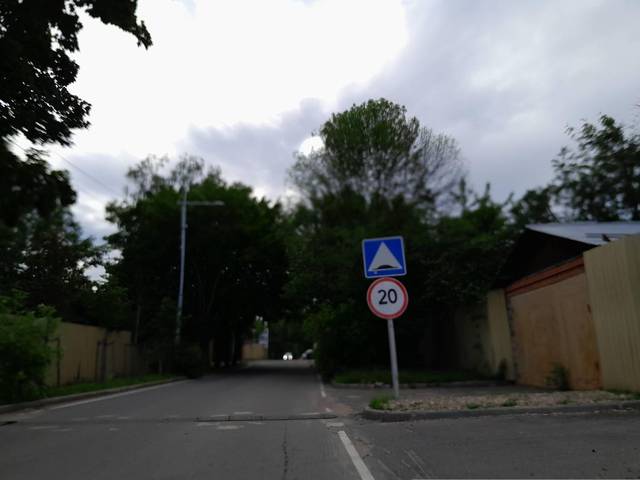
Region: Russia
Coordinates: 55.916, 36.863